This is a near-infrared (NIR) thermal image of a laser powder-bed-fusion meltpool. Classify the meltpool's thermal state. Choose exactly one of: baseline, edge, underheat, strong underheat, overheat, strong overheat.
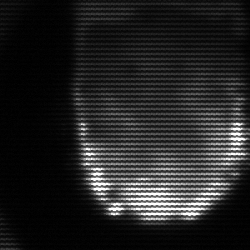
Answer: baseline